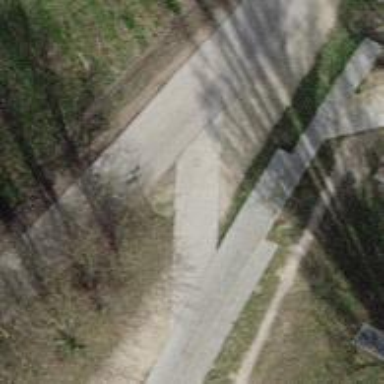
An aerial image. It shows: Concrete track with grade 1 tracktype.